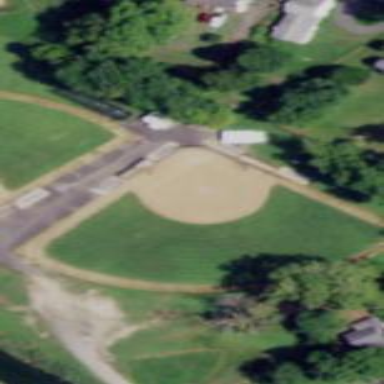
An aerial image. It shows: Baseball pitch for leisure land.